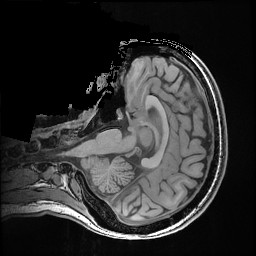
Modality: T1w
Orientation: axial
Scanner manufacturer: ge
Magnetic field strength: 3 T
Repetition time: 0.009184 s
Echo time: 0.00368 s